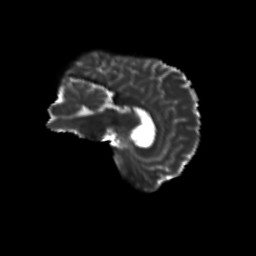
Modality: T2w
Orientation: sagittal
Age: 37
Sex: male
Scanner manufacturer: siemens
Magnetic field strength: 3 T
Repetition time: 8.6 s
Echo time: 0.095 s